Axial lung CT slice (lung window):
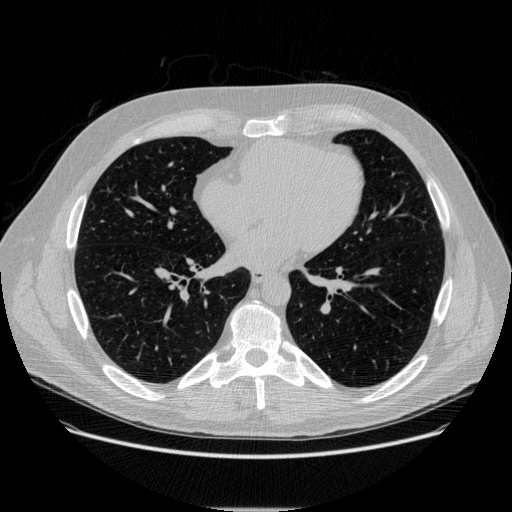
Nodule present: no